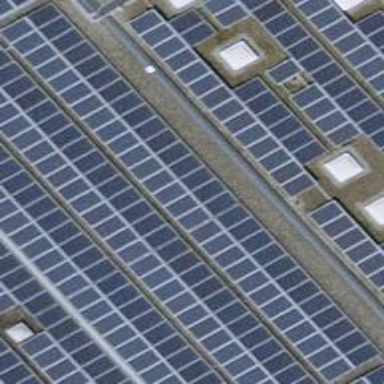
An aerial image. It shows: Solar power generator with photovoltaic panels.